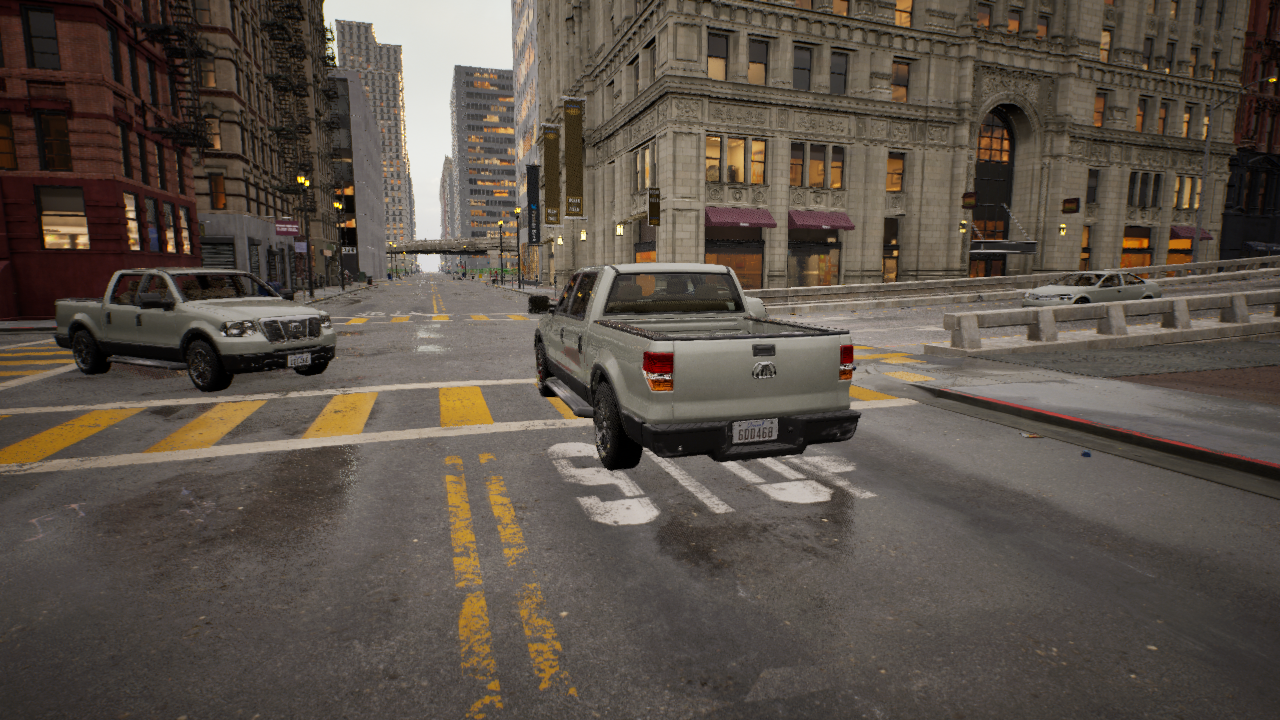
Venue: residential
Lighting: golden hour
Vehicle rig: pickup